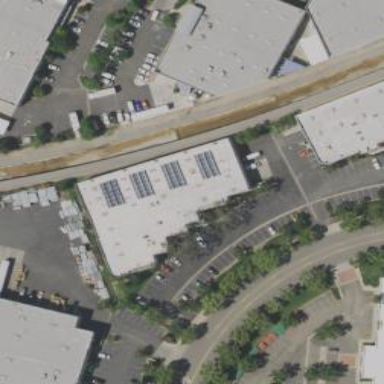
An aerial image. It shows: Warehouse.